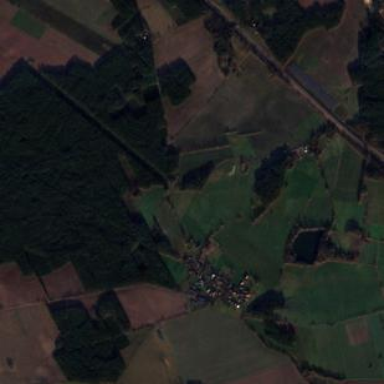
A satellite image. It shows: Picturesque farmland scene.